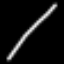
Label: line